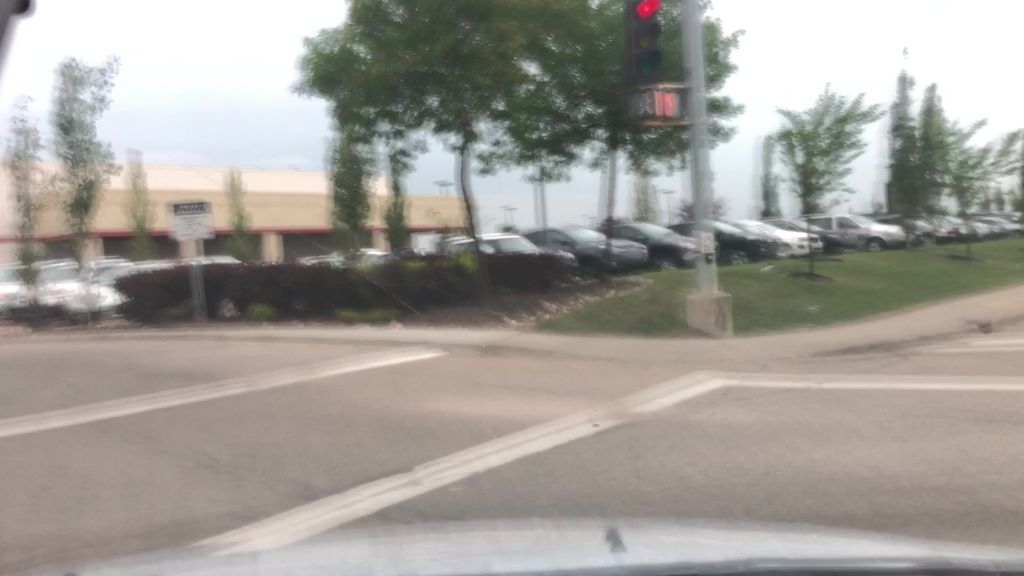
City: edmonton